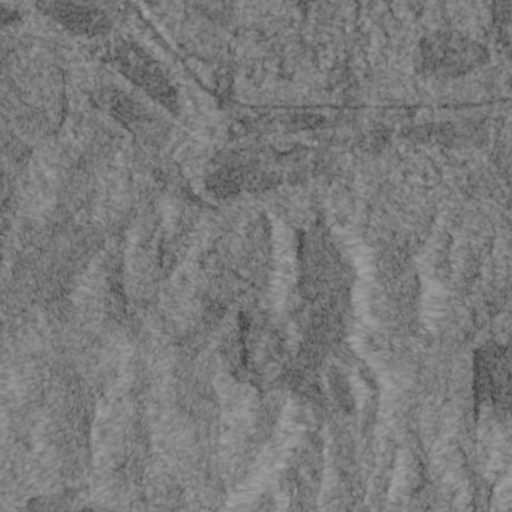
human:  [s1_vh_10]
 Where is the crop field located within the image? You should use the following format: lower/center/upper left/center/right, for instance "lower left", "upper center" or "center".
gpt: The crop field is located in the upper of the image.
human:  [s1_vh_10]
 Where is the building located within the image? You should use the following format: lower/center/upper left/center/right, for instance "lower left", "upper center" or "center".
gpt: The building is located in the upper of the image.
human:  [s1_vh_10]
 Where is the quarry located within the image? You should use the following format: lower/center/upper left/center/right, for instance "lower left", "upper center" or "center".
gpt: There is no quarry in the image.

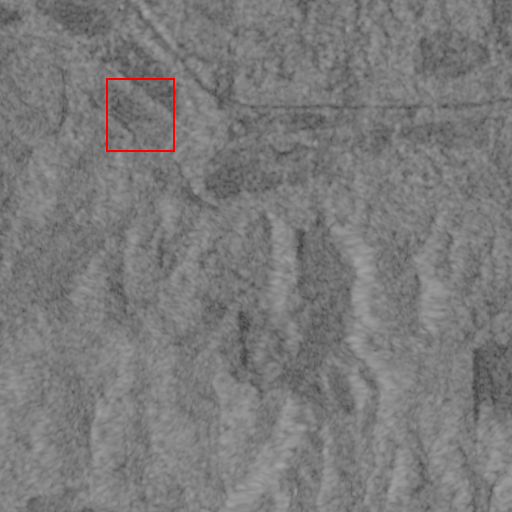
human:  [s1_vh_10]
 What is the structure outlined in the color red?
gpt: The structure outlined in red is a crop field.
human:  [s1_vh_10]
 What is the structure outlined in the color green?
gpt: There is no green outline.